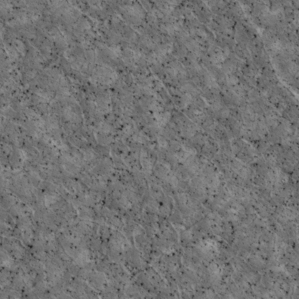
Label: non_frost